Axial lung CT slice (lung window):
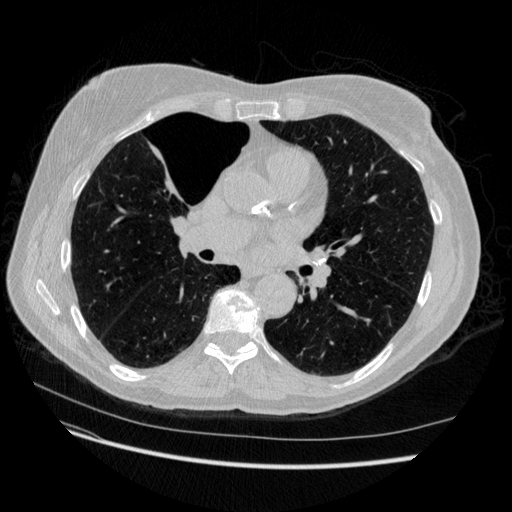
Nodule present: no